Interaction volume radius: 5 \u00c5
Interaction volume height: 20 \u00c5
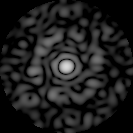
Disorder parameter: 0.8633